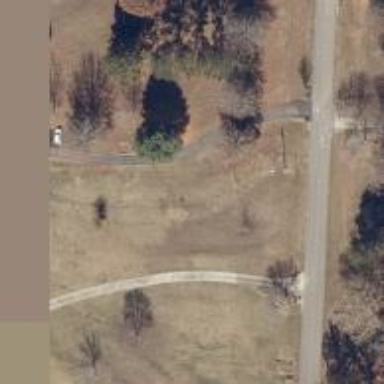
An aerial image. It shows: Driveway leading to service road.